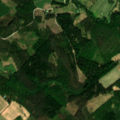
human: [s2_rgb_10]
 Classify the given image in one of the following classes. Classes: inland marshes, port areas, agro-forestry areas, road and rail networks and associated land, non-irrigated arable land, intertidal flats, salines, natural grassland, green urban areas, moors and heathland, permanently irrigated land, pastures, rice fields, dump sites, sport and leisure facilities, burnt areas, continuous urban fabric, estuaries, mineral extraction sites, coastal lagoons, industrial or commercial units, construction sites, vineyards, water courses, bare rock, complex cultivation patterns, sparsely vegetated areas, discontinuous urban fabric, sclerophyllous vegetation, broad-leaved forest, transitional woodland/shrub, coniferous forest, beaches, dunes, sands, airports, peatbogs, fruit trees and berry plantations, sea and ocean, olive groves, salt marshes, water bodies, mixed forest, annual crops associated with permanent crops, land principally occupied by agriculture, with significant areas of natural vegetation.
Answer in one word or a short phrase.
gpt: non-irrigated arable land, coniferous forest, mixed forest, transitional woodland/shrub